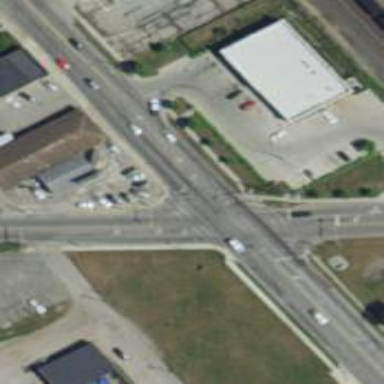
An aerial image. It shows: Marked crossing on footway.